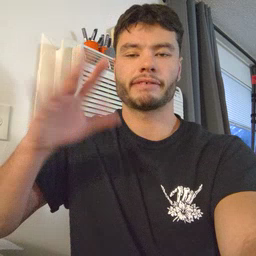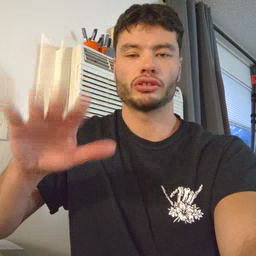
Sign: finish